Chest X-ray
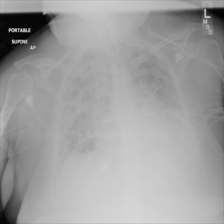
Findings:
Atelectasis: negative
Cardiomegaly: negative
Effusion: negative
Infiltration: positive
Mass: negative
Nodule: positive
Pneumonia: negative
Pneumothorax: negative
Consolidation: negative
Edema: negative
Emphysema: negative
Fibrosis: negative
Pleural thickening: negative
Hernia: negative